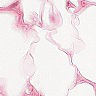
Metastatic tissue present: no